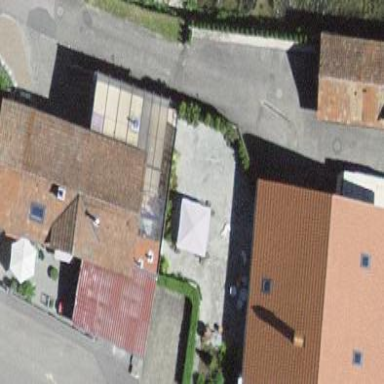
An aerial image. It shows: Garage building.